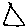
Label: triangle